Interaction volume radius: 10 \u00c5
Interaction volume height: 15 \u00c5
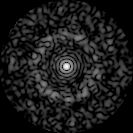
Disorder parameter: 0.8221